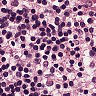
Metastatic tissue present: no